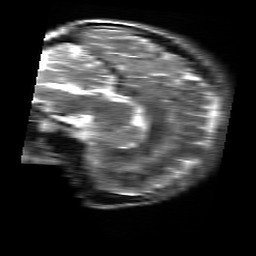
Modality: T2w
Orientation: sagittal
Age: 22
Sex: female
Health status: healthy
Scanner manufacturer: siemens
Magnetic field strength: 3 T
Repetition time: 4.01 s
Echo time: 0.116 s